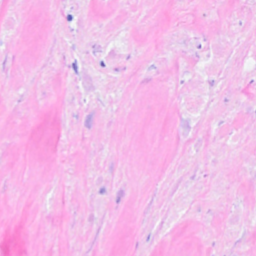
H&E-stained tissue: Breast